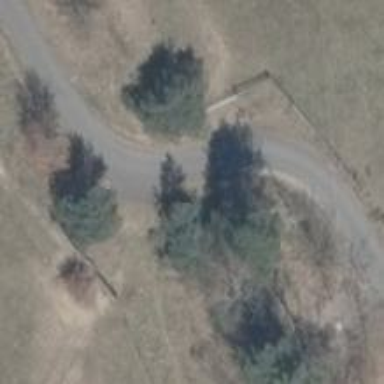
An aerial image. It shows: Asphalt path.